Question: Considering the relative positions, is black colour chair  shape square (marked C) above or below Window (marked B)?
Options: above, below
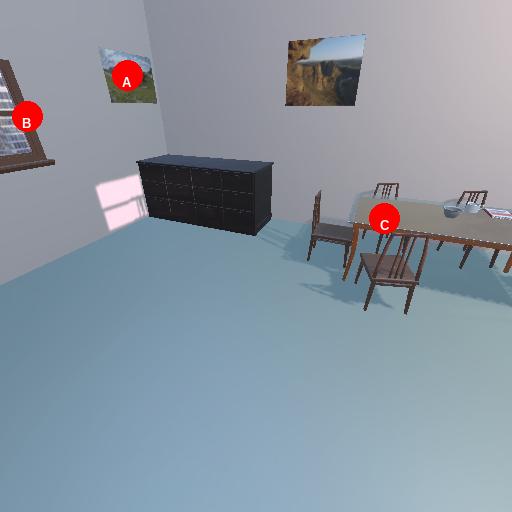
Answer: above